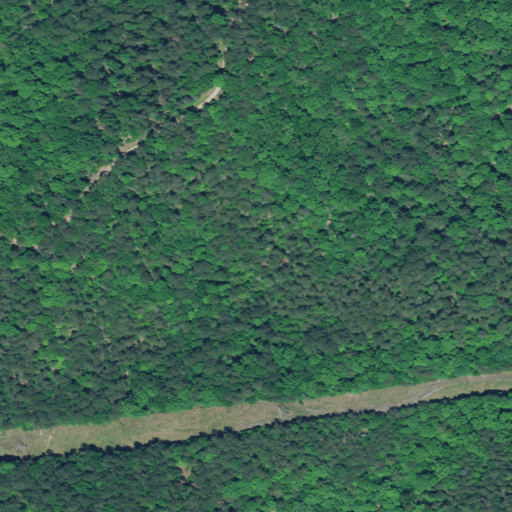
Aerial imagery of island in South Carolina named Big Island containing evergreen forest, deciduous forest, and mixed forest